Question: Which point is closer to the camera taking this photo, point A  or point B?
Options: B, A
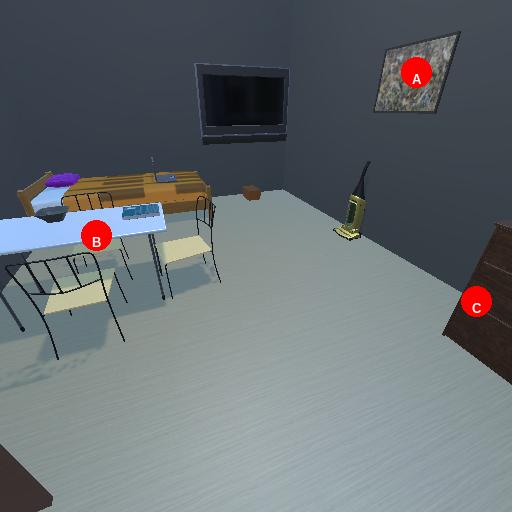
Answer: B